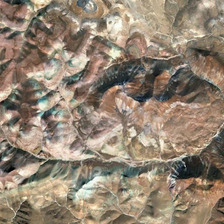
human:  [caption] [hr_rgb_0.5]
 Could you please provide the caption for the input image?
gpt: it is a piece of khaki mountains .

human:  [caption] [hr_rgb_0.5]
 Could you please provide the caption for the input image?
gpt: it is a piece of khaki mountains .

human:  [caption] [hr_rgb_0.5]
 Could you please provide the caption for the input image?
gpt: it is a piece of khaki mountains .

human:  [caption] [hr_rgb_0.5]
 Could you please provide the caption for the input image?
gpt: it is a piece of khaki mountains .

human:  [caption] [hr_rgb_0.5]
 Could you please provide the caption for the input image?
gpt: it is a piece of khaki mountains .